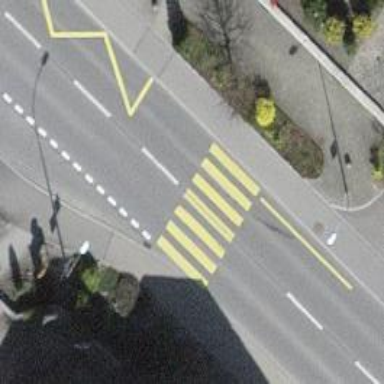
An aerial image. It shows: Uncontrolled zebra crossing with zebra markings.